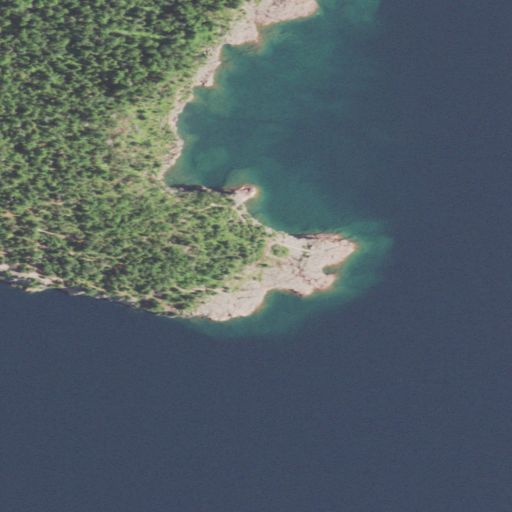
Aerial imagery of cape in Minnesota named Shovel Point containing open water, evergreen forest, mixed forest, barren land, and grassland